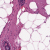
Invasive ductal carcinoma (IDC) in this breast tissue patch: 0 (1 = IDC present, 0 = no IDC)